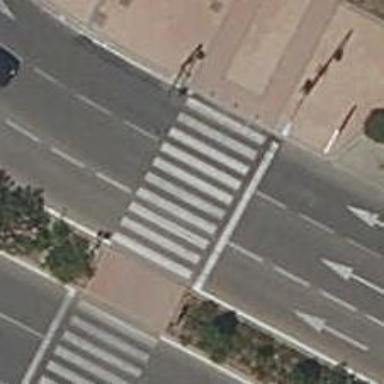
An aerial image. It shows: Crossing with traffic signals.